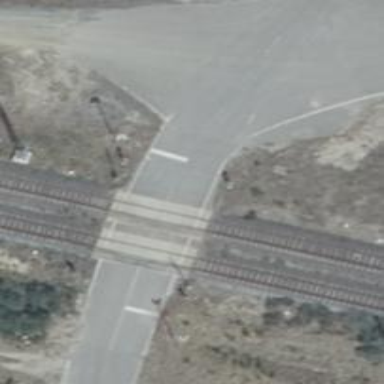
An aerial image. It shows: Asphalt track with grade1 quality.